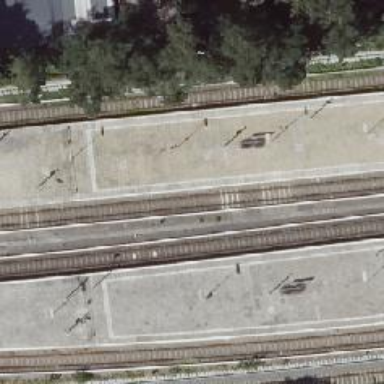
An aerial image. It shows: Stop for light rail public transport on the railway.